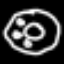
Label: donut